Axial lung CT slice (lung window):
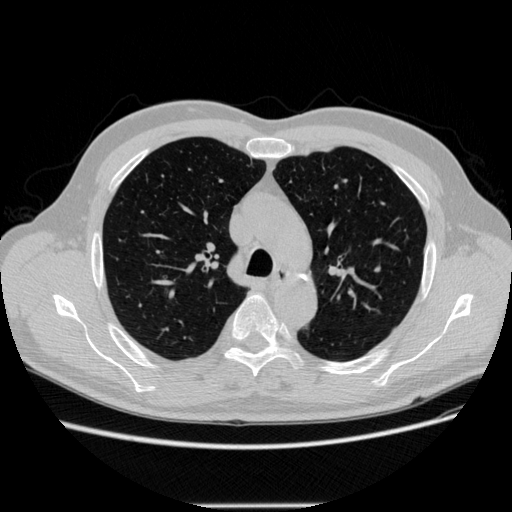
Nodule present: no